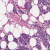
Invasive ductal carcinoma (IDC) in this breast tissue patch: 1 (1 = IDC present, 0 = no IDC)